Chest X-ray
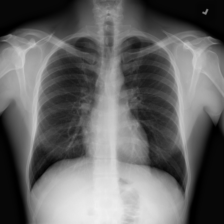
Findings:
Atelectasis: negative
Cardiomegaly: negative
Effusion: negative
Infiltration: negative
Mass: negative
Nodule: negative
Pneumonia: negative
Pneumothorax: negative
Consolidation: negative
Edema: negative
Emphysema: negative
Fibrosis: negative
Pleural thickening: negative
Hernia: negative